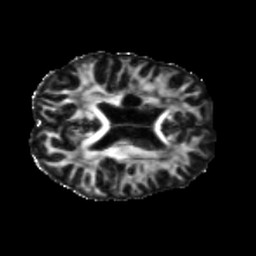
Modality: FA
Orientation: axial
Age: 53
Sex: male
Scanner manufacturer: siemens
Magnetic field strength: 3 T
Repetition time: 5.25 s
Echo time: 0.08 s